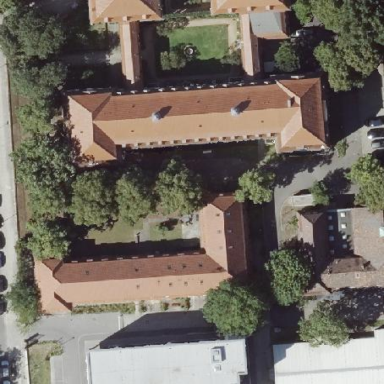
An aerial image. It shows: Public building with mansard roof.